八年级 · 解析几何
如图, Rt $\triangle A O B$ 的一条直角边 $O B$ 在 $x$ 轴上, 双曲线 $y=\frac{k}{x}(x>0)$ 经过斜边 $O A$ 的中点 $C$, 与另一直角边交于点 $D$. 若 $S_{\triangle O C D}=9$, 则 $S_{\triangle O B D}$ 的值为 \$ \qquad \$ .
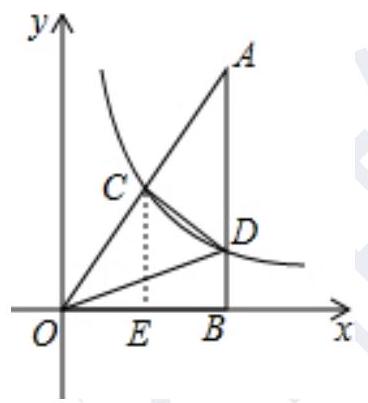
答案: 6
解析: 如图, 过 $C$ 点作 $C E \perp x$ 轴, 垂足为 $E$.

$\because$ Rt $\triangle O A B$ 中, $\angle O B A=90^{\circ}$,

$\therefore C E / / A B$,

$\because C$ 为 $R t \triangle O A B$ 斜边 $O A$ 的中点,

$\therefore C E$ 为 $R t \triangle O A B$ 的中位线，

$\therefore C E=\frac{1}{2} A B, O E=\frac{1}{2} O B$,

$$
\therefore S_{\triangle A O B}=4 S_{\triangle C O E}
$$

$\because$ 双曲线的解析式是 $y=\frac{k}{x}(k>0)$, 即 $x y=k$,

$\therefore S_{\triangle B O D}=S_{\triangle C O E}=\frac{1}{2}|k|=\frac{1}{2} k$,

$\therefore S_{\triangle A O B}=4 S_{\triangle C O E}=2|k|=2 k$,

由 $S_{\triangle A O B}-S_{\triangle B O D}=S_{\triangle A O D}=2 S_{\triangle D O C}=18$, 得 $2 k-\frac{1}{2} k=18$,

则 $k=12$ ，

$S_{\triangle B O D}=S_{\triangle C O E}=\frac{1}{2} k=6$,

故答案为 6 .